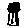
Label: tree